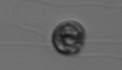
Label: flagellate_morphotype1